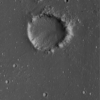
Label: not_dusty